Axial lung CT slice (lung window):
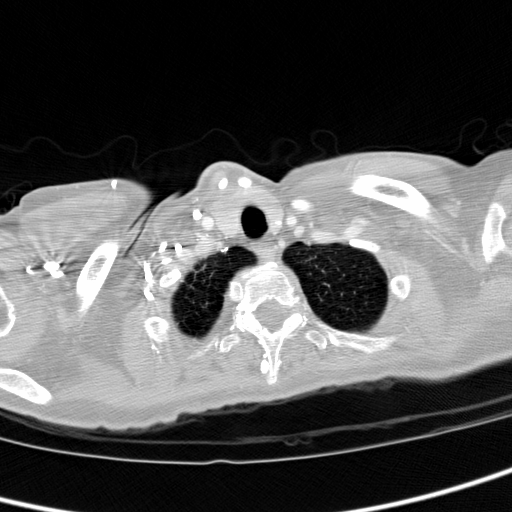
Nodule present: no